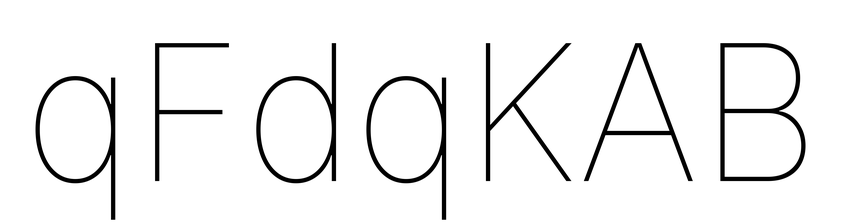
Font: Inter_Thin